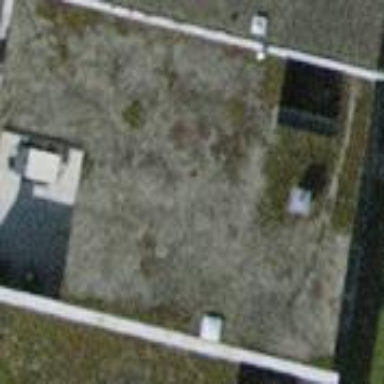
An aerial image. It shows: Terrace building.